Question: I'm currently using eclipse luna which works very nicely.
In eclipse kepler i could do the following:
'''
private VoteService vote(press CTRL+SPACE)
'''
after CTRL+SPACE was pressed i would get a little menu and i could pick "voteService". The result would be:
'''
private VoteService voteService
'''
Now i only get a little menu like:

As you can see the "voteService" item is missing. I suspect this is called "field name completion" or something similar. All other completions work as normal.
How can i get the "field name completion" to work again? I got a bit lost while wandering through the content assist options :)
(i've enabled (as test) all the proposal kinds in content assist > advanced but still don't have field/variable name completion)
[update]
It seems to work in a a method body. Strangely enough it doesn't work for class variables, for example:
'''
public class Burb {
private VoteService vote(CTRL+SPACE)
'''
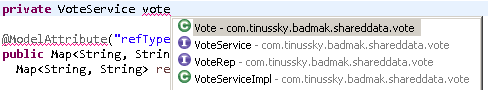
Answer: As Lotzy mentioned in the comments, it's an Eclipse bug, it appeared in Eclipse Luna, it's still around in Eclipse Mars and the workaround is typing the semicolon first:
> just type semicolon then position cursor before semicolon and then CTRL+SPACE